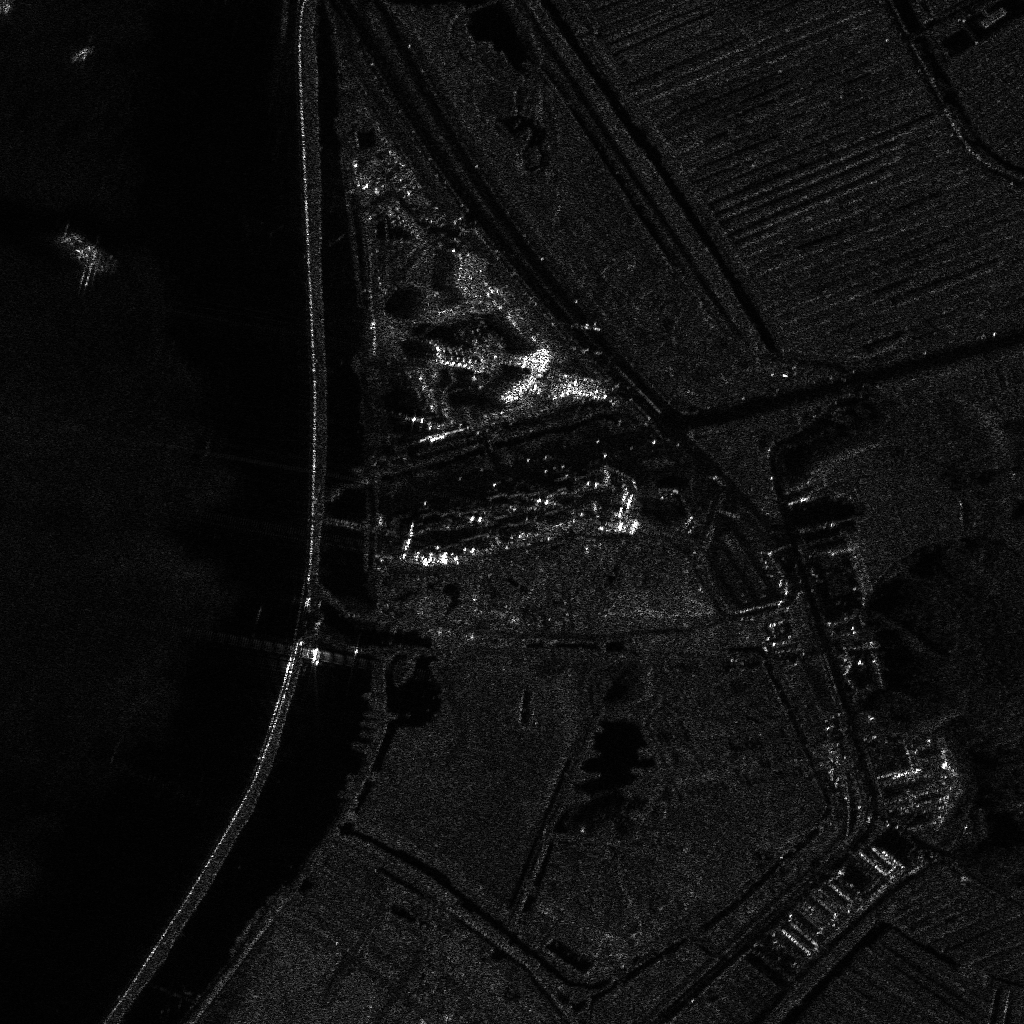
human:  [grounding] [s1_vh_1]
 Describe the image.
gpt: In the satellite image, there is  <ref>2 small fishing </ref> <box>[[6, 23, 10, 24, 41], [5, 24, 9, 24, 41]]</box> located at top left.